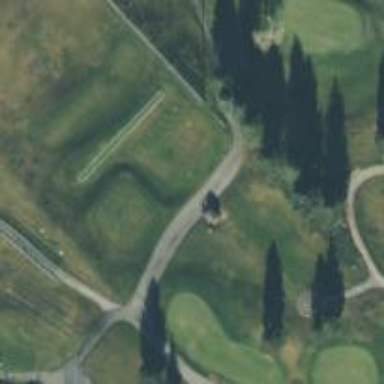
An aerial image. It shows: Service road designated as golf cart path.